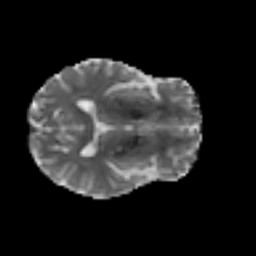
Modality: MD
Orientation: axial
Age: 46
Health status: ill
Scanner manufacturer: philips
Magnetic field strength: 3 T
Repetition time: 9 s
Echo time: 0.127 s